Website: bh-photo
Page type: address-validator
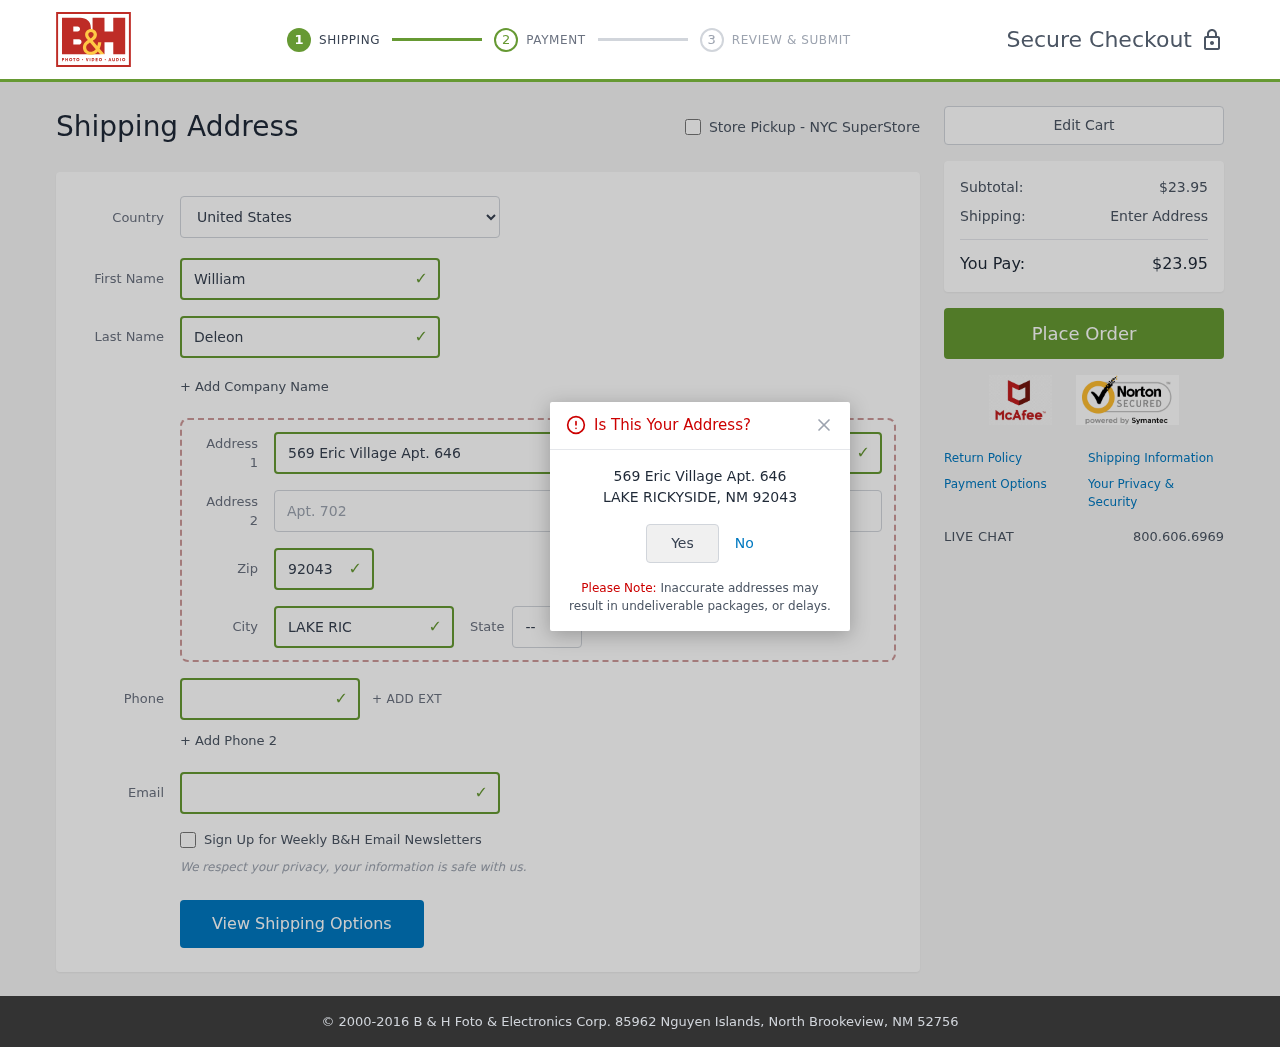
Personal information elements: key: PII_CITY
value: Lake Rickyside
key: PII_COUNTRY
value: United States
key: PII_EMAIL
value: wdeleon@hotmail.com
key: PII_FIRSTNAME
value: William
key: PII_LASTNAME
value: Deleon
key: PII_PHONE
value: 5804514572
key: PII_POSTCODE
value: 92043
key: PII_STATE_ABBR
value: NM
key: PII_STREET
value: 569 Eric Village Apt. 646
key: PII_STREET2
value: Apt. 702
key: PII_CITY_CONFIRM
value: LAKE RICKYSIDE
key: PII_POSTCODE_FULL
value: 92043
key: PII_POSTCODE_NUMERIC
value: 92043
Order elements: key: ORDER_SUBTOTAL
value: $23.95
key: ORDER_TOTAL
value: $23.95